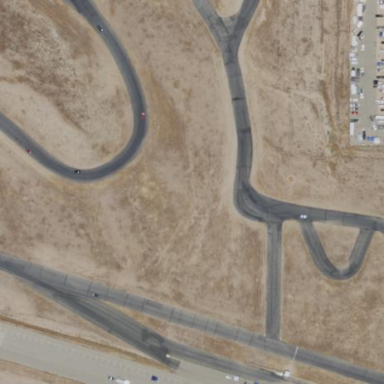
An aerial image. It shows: Raceway road.